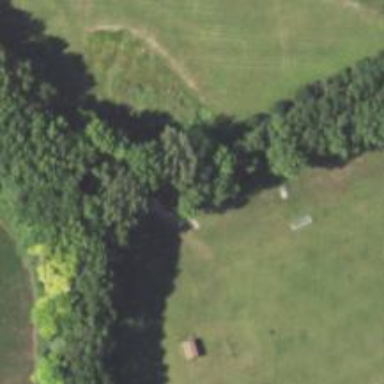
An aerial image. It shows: Disc golf basket.